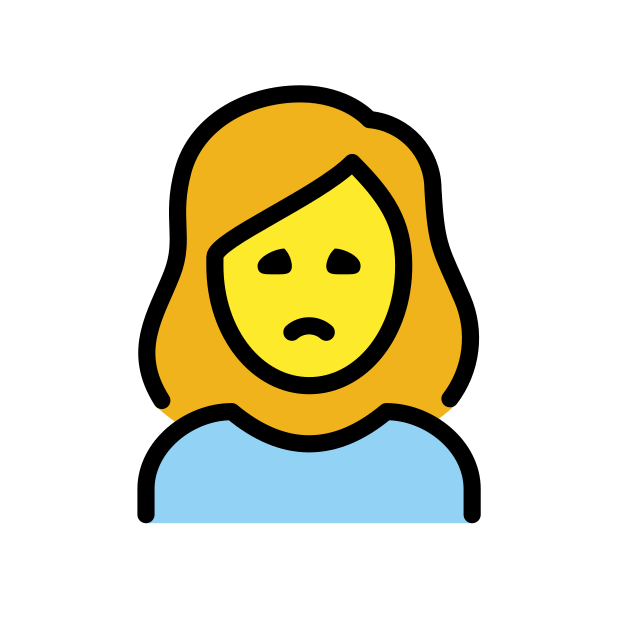
woman frowning